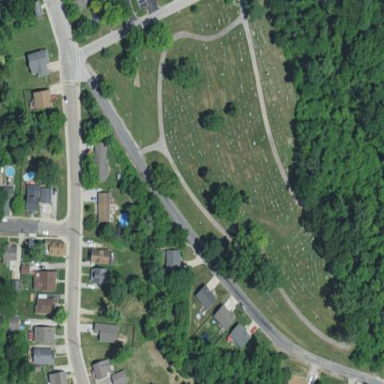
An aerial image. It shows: Graveyard.